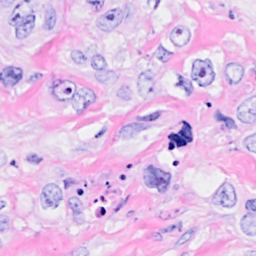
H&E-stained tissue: Breast